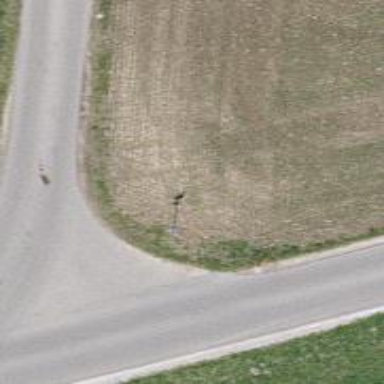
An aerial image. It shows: Guidepost providing information.